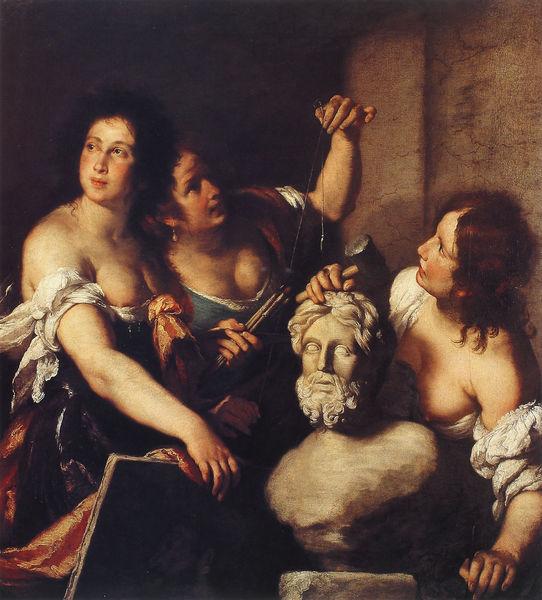
Titel: Allegorie der Künste
Künstler: Bernardo Strozzi
Institution: St. Petersburg, Eremitage
Schlagwörter: dunkel, gemälde, kopf, nackt, rubens, schatten, frauen, brust, busen, frankreich, frau, licht, ohrring, malerei, bart, barock, gesicht, kleidung, mensch, bild, öl, haare, realismus, dekoltee, renaissance, brüste, risse, büste, plastik, buch, künstlerin, pinsel, werkzeug, hammer, pendel, tafelbild, spinnen, stifte, lot, nippel, zerstören, 17. jahrhundert